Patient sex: F
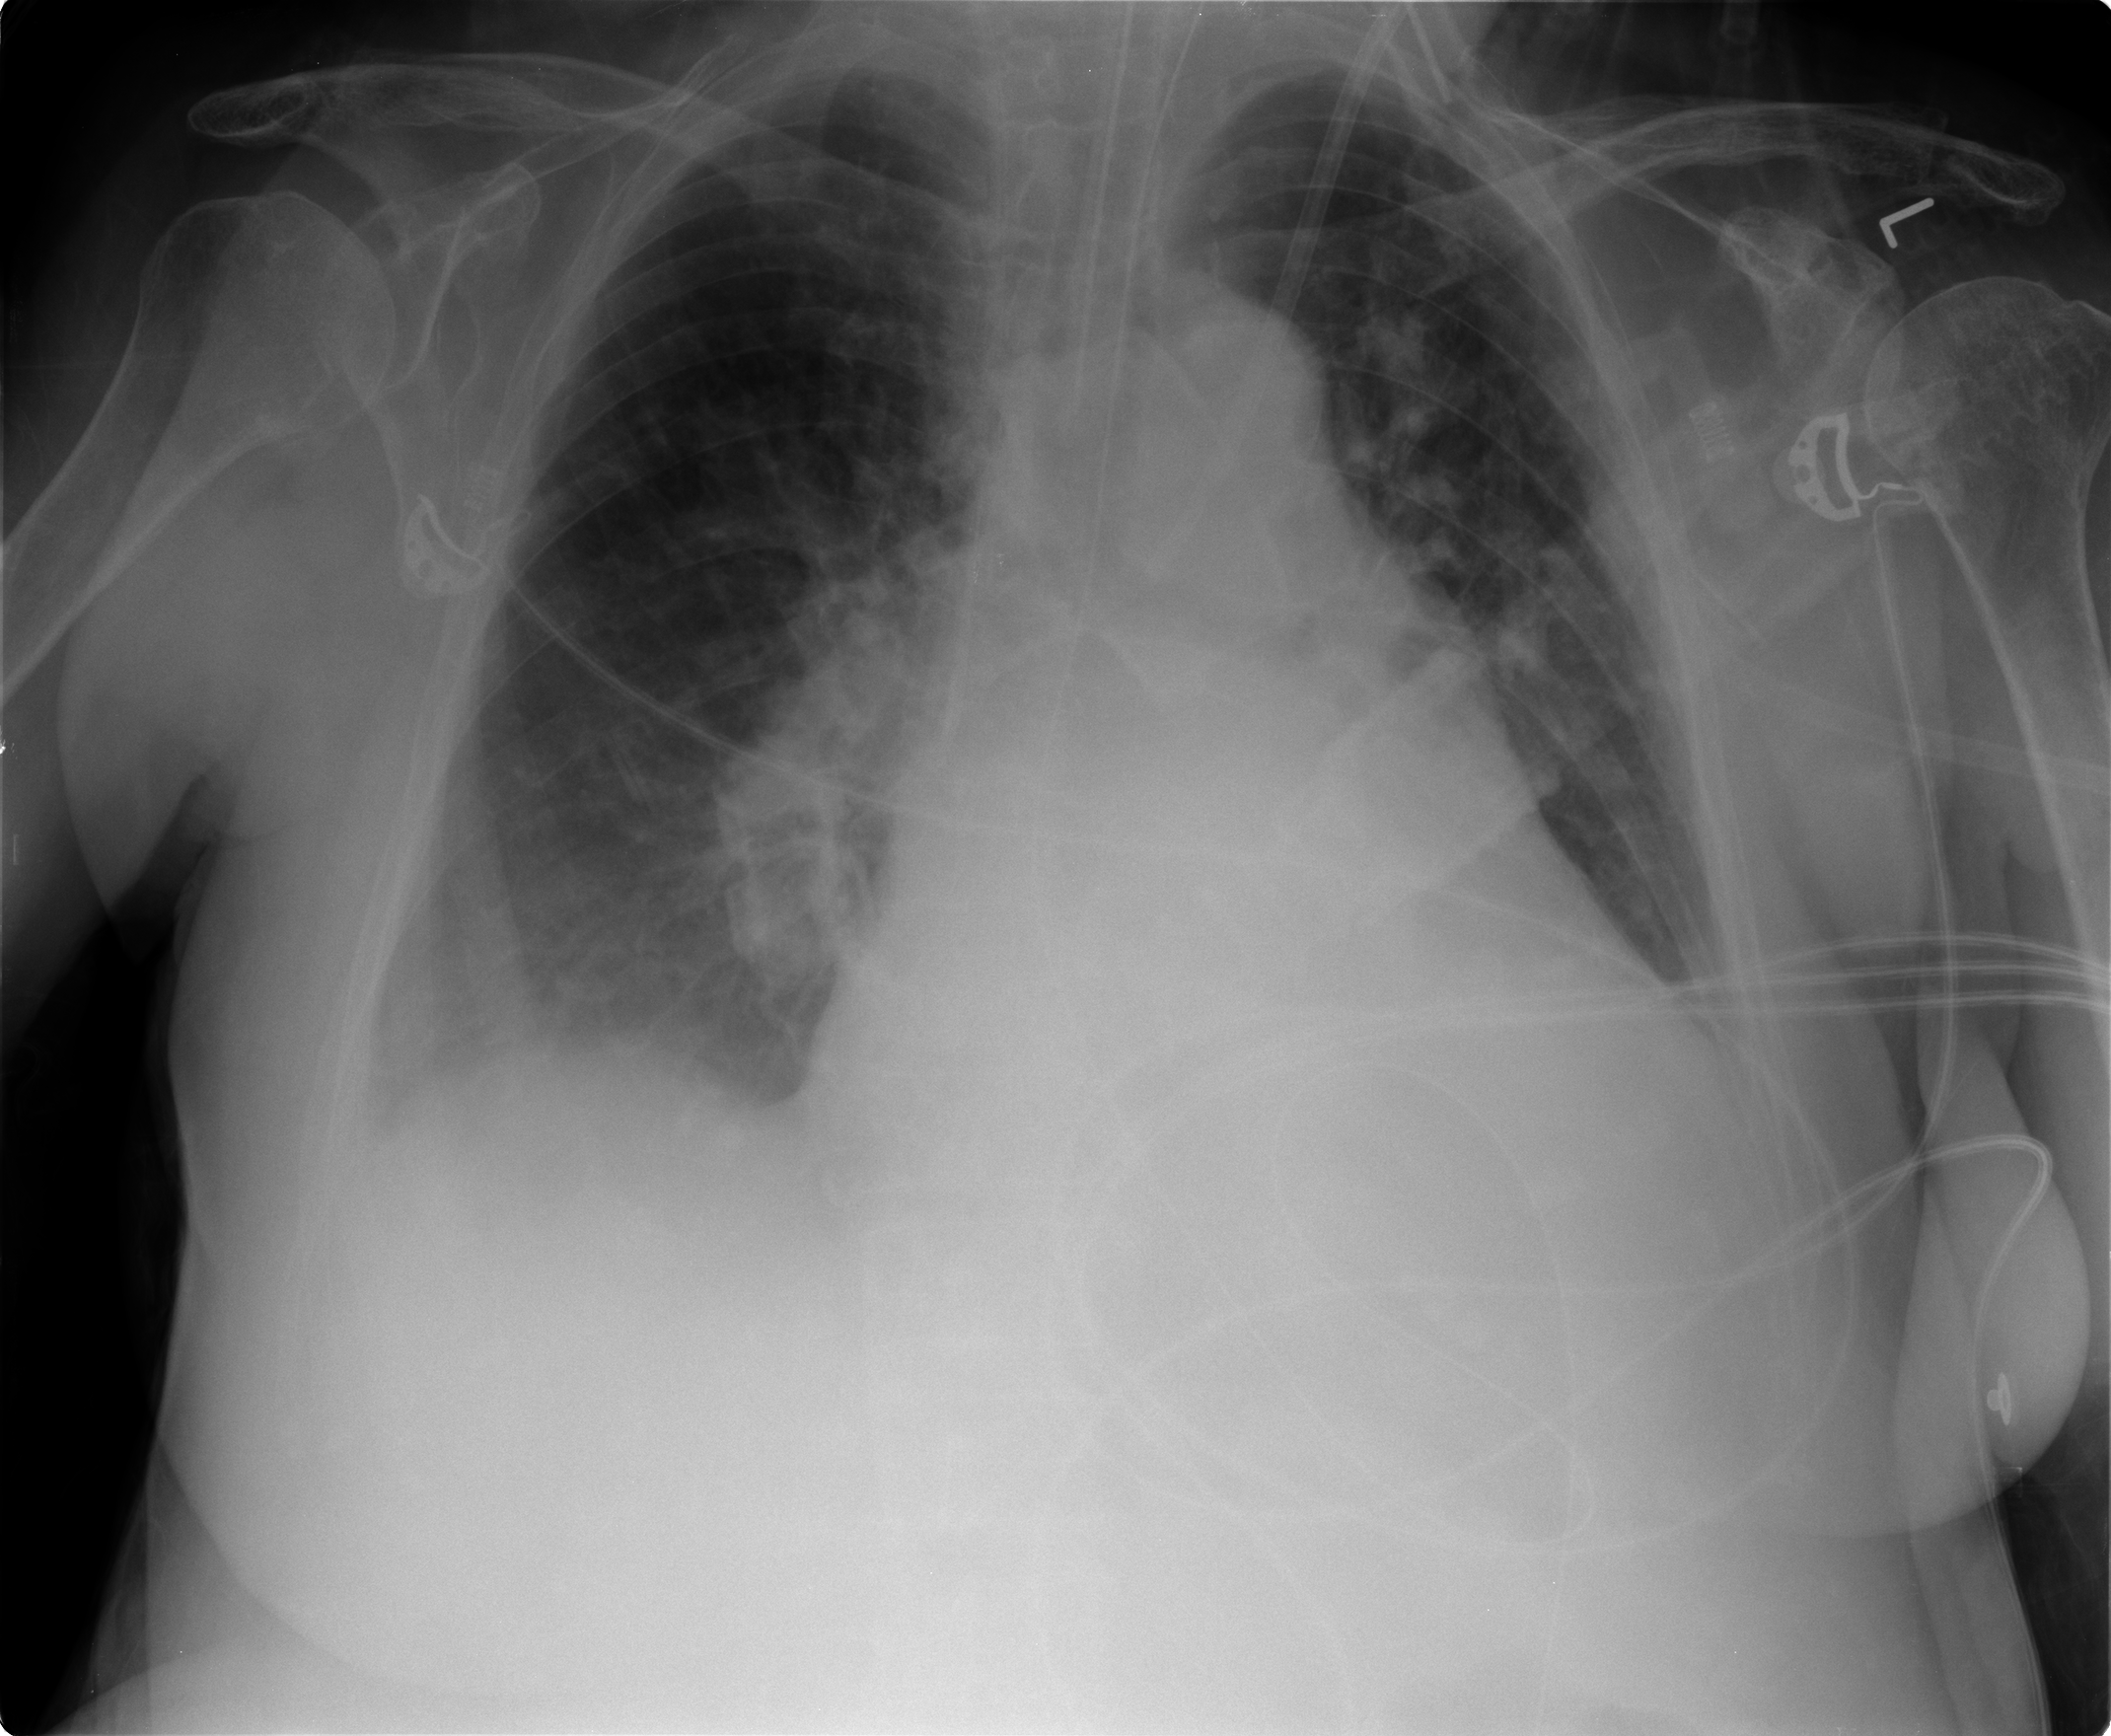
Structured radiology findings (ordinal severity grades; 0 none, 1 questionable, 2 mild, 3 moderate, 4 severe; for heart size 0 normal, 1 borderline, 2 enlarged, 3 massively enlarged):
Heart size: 2
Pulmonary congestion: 2
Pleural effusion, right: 1
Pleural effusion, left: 0
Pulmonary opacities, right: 0
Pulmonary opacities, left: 0
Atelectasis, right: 1
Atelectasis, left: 0